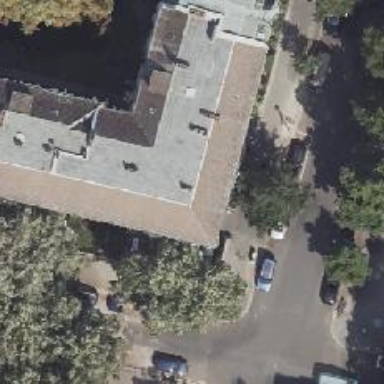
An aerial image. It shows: Cafe.